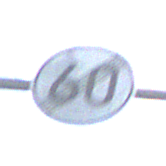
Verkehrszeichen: EndeGeschwindigkeit60
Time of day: MorningAfternoon
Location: Outdoor (Suburban)
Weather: PartlyCloudy
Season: NotSpecified
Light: Natural